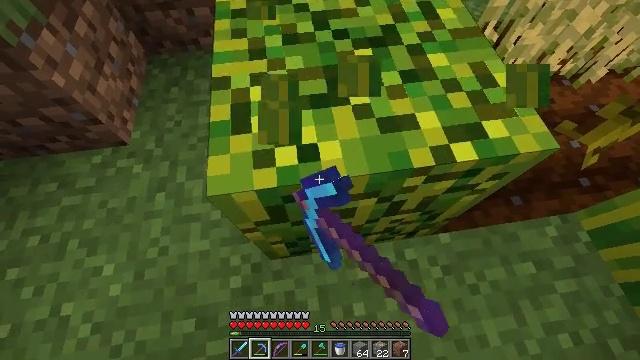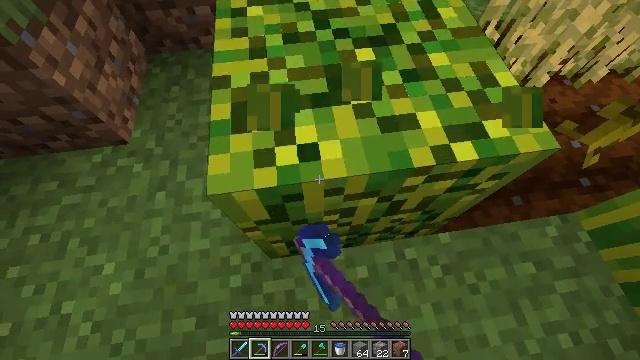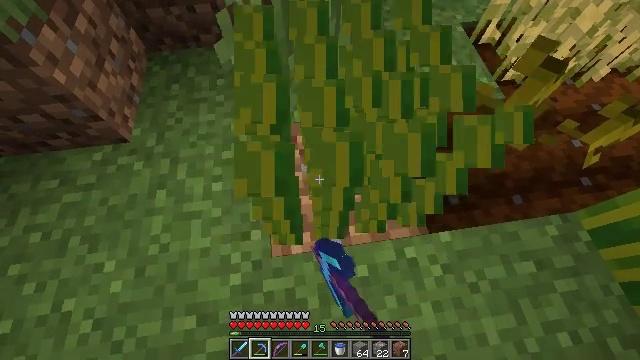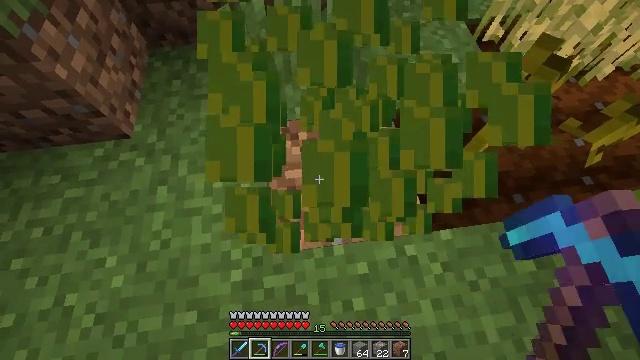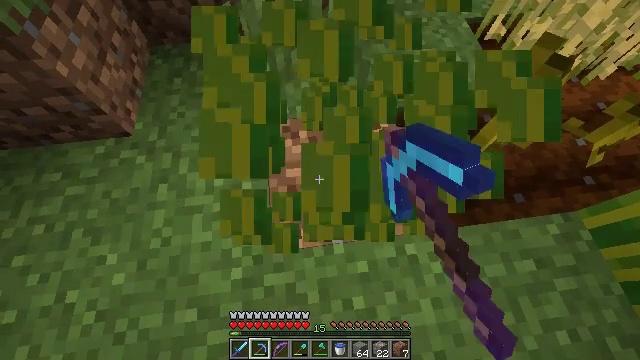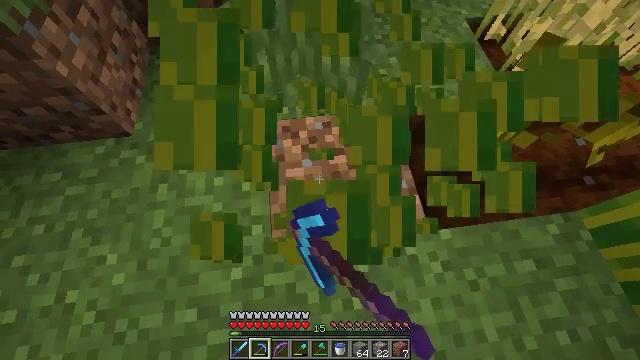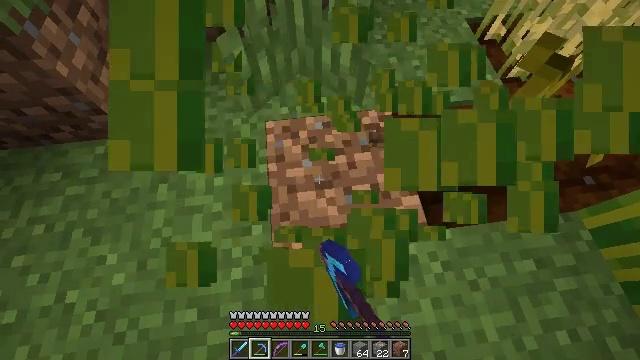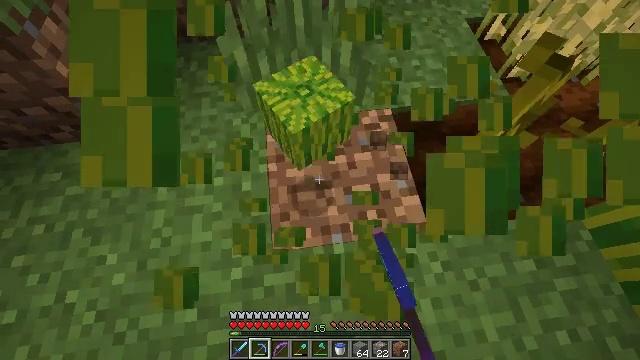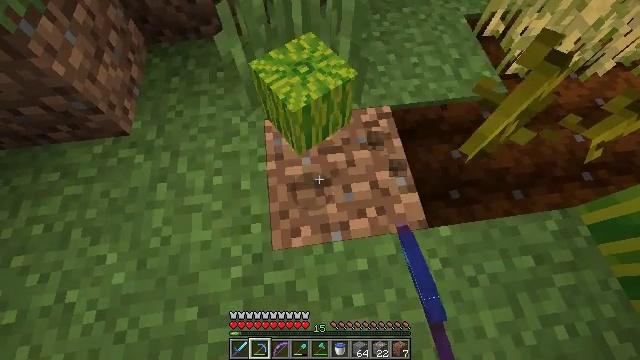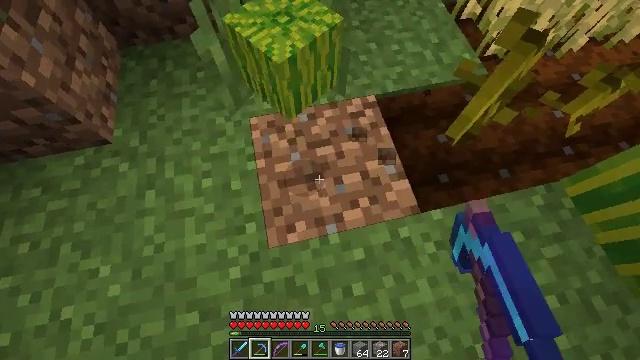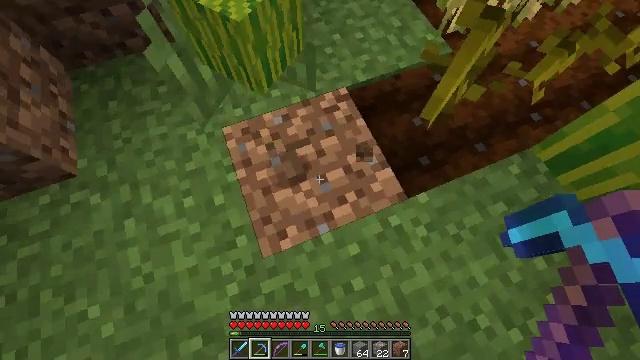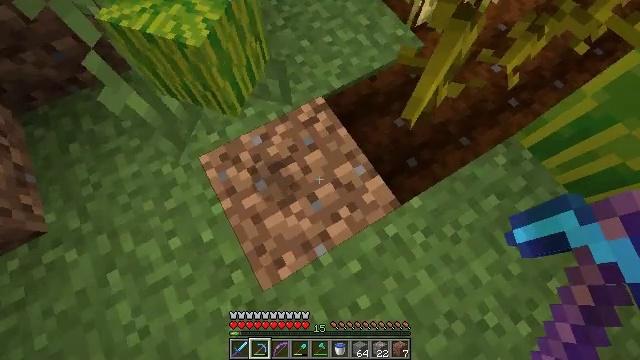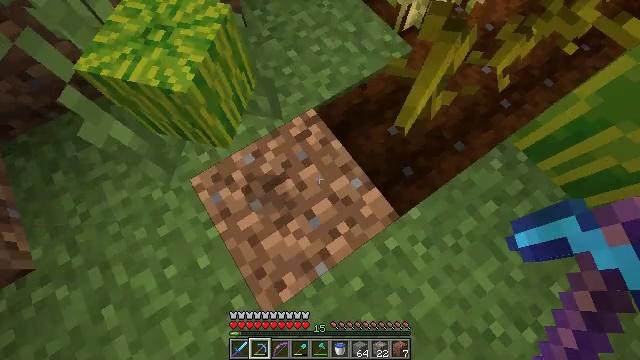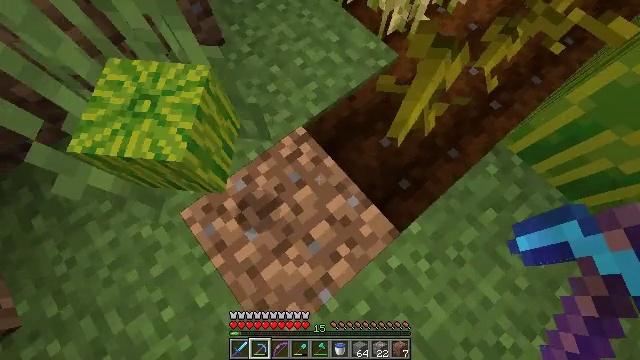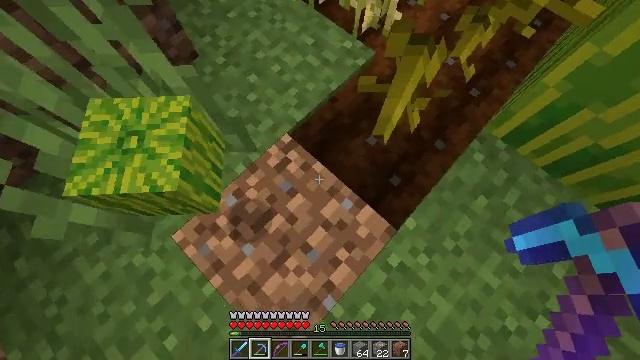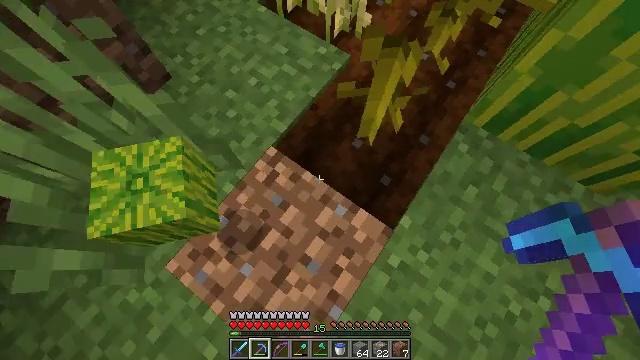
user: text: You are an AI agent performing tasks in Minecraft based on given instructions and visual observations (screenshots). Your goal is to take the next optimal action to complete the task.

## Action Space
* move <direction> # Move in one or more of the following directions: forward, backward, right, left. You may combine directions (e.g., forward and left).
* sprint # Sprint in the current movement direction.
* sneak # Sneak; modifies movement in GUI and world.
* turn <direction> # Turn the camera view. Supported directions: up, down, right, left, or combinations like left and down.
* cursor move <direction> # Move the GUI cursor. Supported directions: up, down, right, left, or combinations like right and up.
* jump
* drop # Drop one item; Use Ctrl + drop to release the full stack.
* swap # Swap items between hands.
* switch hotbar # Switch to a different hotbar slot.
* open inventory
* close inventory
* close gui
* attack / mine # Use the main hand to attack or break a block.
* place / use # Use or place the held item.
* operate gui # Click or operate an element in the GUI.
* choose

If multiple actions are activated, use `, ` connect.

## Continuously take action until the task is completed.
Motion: motion action
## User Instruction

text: Gather melon for food.
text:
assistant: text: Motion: attack / mine
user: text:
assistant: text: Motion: attack / mine
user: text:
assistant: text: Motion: attack / mine
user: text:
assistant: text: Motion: attack / mine
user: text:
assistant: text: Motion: attack / mine
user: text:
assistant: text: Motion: no_op
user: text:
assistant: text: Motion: no_op
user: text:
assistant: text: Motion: no_op
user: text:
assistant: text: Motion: turn right and down
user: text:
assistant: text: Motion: move forward, turn right and down
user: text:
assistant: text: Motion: move forward, turn right and down
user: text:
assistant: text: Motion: move forward, turn right
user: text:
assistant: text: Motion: turn right
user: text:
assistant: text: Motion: turn right
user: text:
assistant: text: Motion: turn right
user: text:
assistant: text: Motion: turn right
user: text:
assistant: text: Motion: turn right and up
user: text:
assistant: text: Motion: turn right and up
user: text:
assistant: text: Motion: move right, turn right and up
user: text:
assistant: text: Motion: move right, turn right and up
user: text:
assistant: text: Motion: move right, turn up
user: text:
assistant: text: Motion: move right, turn right and up
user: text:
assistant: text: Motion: turn right and up
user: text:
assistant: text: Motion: turn right and up
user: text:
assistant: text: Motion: move forward, turn up, attack / mine
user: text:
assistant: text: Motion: move forward, attack / mine
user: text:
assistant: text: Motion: move forward, attack / mine
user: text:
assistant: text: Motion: move forward, turn right, attack / mine
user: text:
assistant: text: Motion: move forward, turn right, attack / mine
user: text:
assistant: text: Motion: move forward, attack / mine